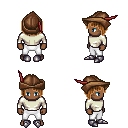
a pixel art fantasy rpg character, male body template, human, dark skin, white long-sleeve shirt, white pants, brown pageboy hairstyle, leather cap, metal boots, four views (front, back, left, right), 2x2 character sprite sheet, small pixel art, hard edges, no anti-aliasing